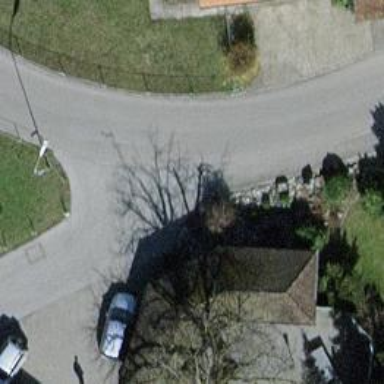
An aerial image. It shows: Smoothly paved residential road.